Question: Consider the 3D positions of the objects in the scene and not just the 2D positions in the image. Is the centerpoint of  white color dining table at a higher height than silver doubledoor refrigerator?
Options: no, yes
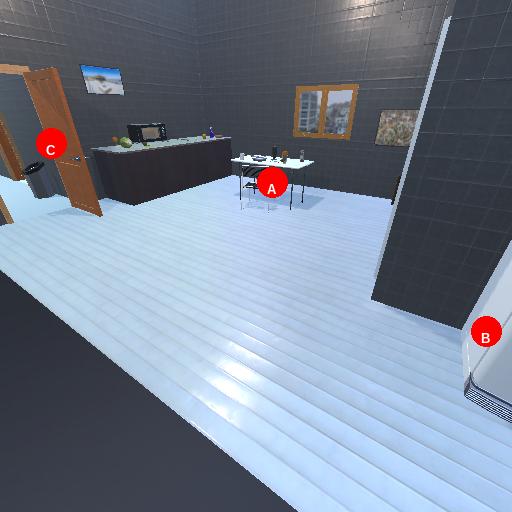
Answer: no